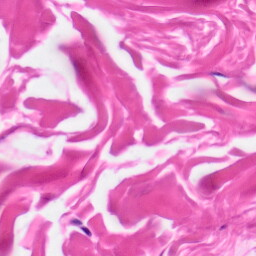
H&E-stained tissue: Skin